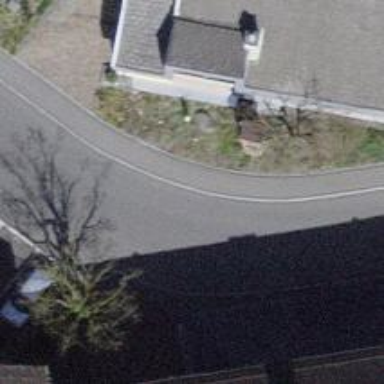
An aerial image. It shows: Sidewalk along the footway.